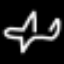
Label: airplane